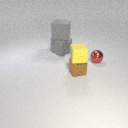
small brown metal cube in front of small red metal sphere